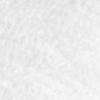
Label: no_change